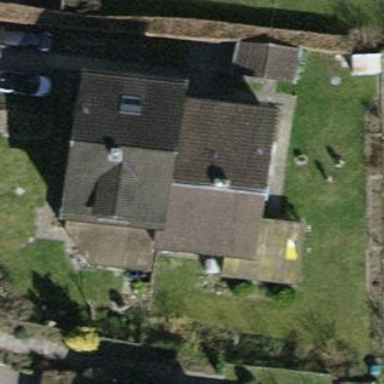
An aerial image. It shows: Building with tiled roof.